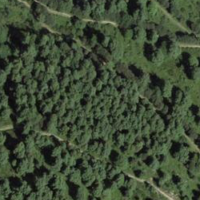
EUNIS habitat code: 32
Species observed at this site:
Rhododendron ferrugineum